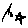
Label: star